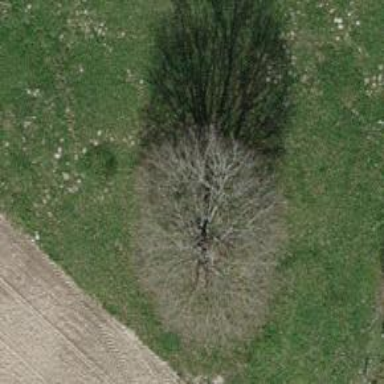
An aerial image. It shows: Single tag "natural: tree."